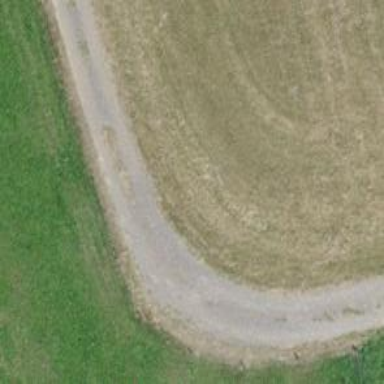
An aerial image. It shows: Track road with grade3 tracktype.